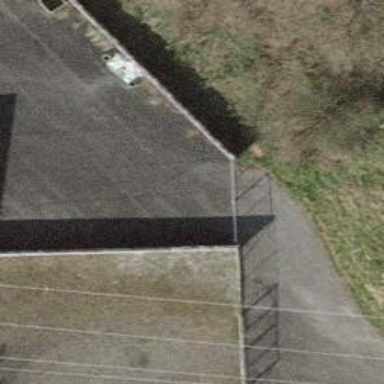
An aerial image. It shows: Gate.